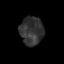
Tissue: skin
Cell type: Epithelial cells
Senescence score: 0.2129
Nuclear area (px): 653
Mean DAPI intensity: 50.802